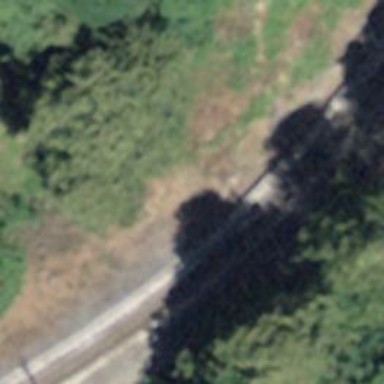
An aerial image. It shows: Narrow-gauge railway with single track. The railway is electrified with contact line.